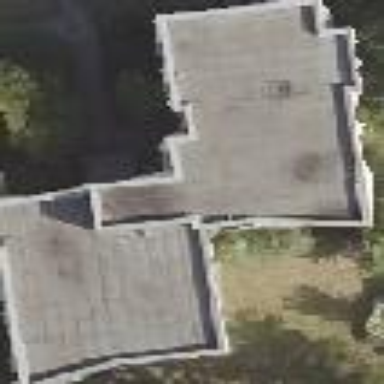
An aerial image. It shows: Apartment building with flat roof.